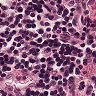
Metastatic tissue present: no